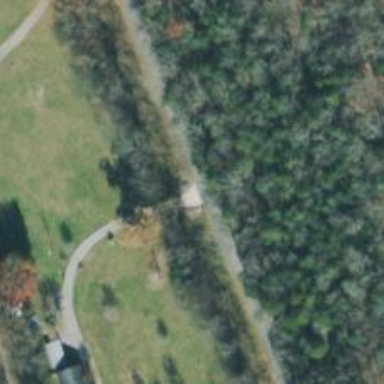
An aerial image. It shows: Unclassified road.